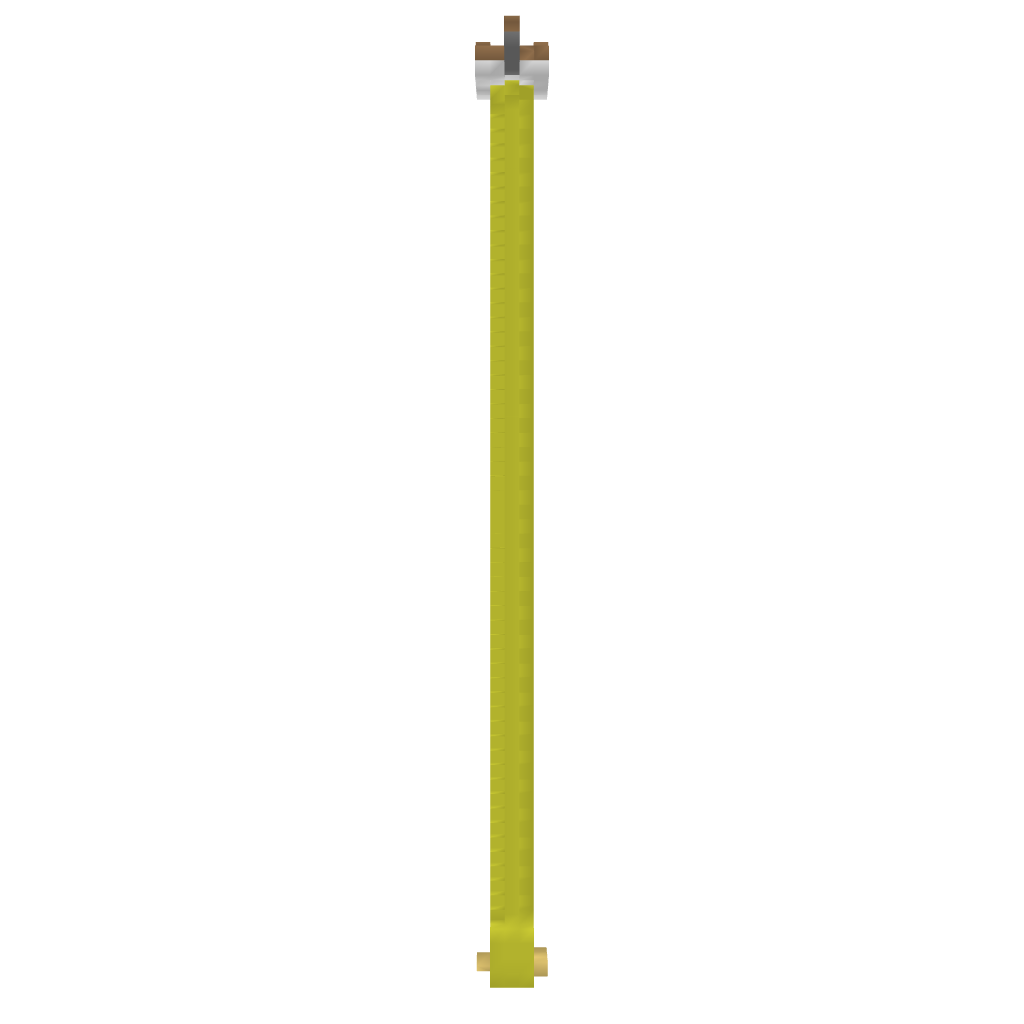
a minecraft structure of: compass good quality